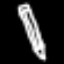
Label: pencil